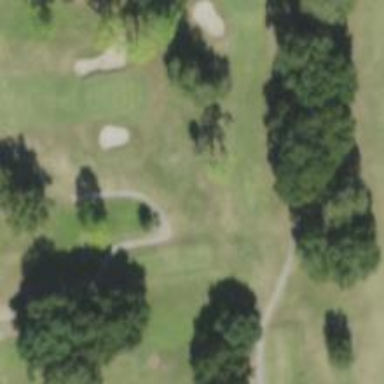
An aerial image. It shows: Service road used as golf cart path.